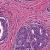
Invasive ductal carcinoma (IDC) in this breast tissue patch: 1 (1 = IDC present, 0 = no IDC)